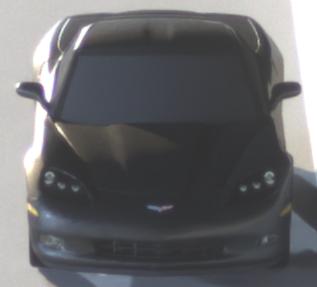
Make: Chevrolet
Model: Corvette Coupé
Detailed model: Corvette (C6) Coupé
Model produced from: 2005/02
Model produced until: 2008/03
Doors: 3
Color: gray
Road condition: dry road
Daytime: night
Contrast: high contrast